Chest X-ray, PA view. Patient: 39 years old, sex M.
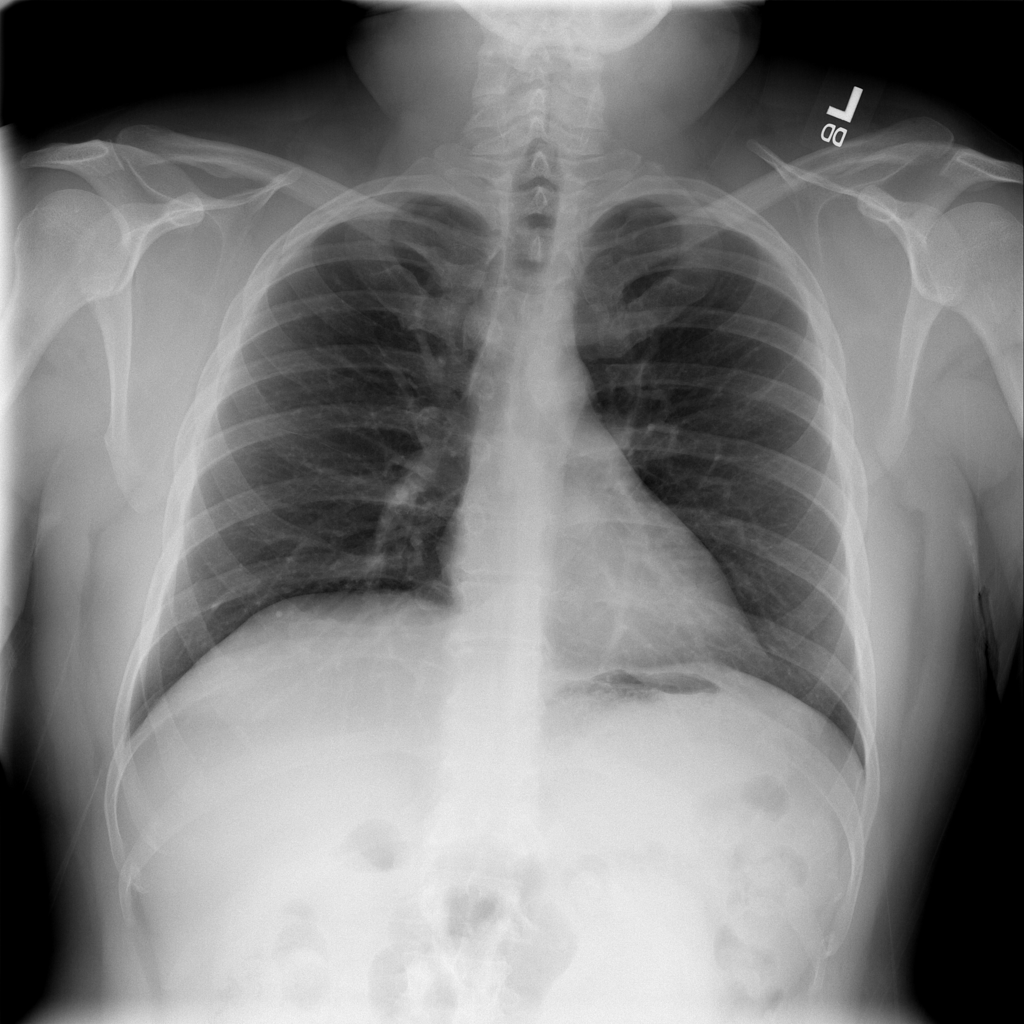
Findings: No Finding